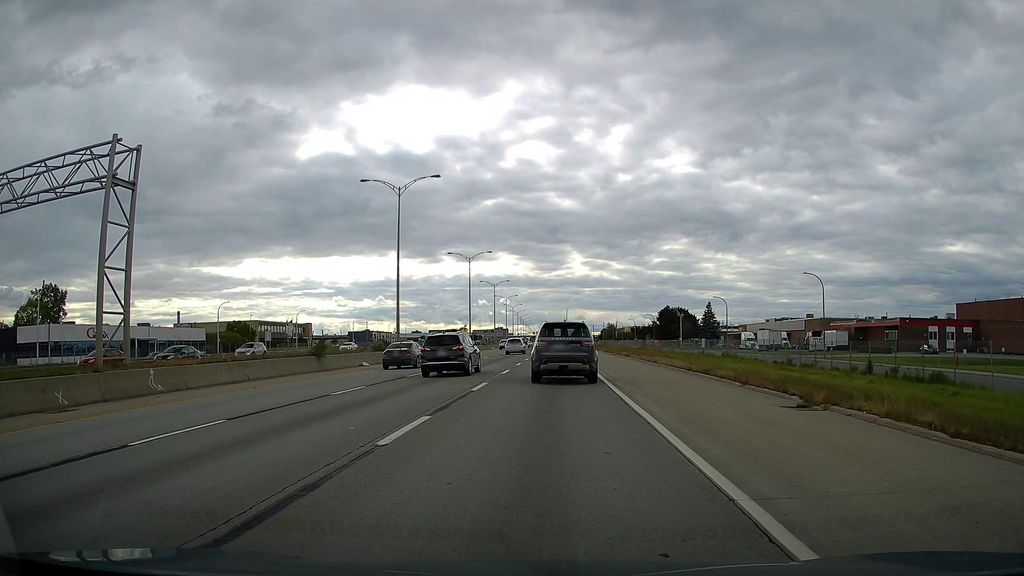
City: montreal